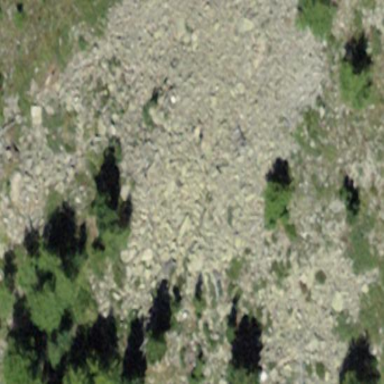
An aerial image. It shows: Scree landscape.